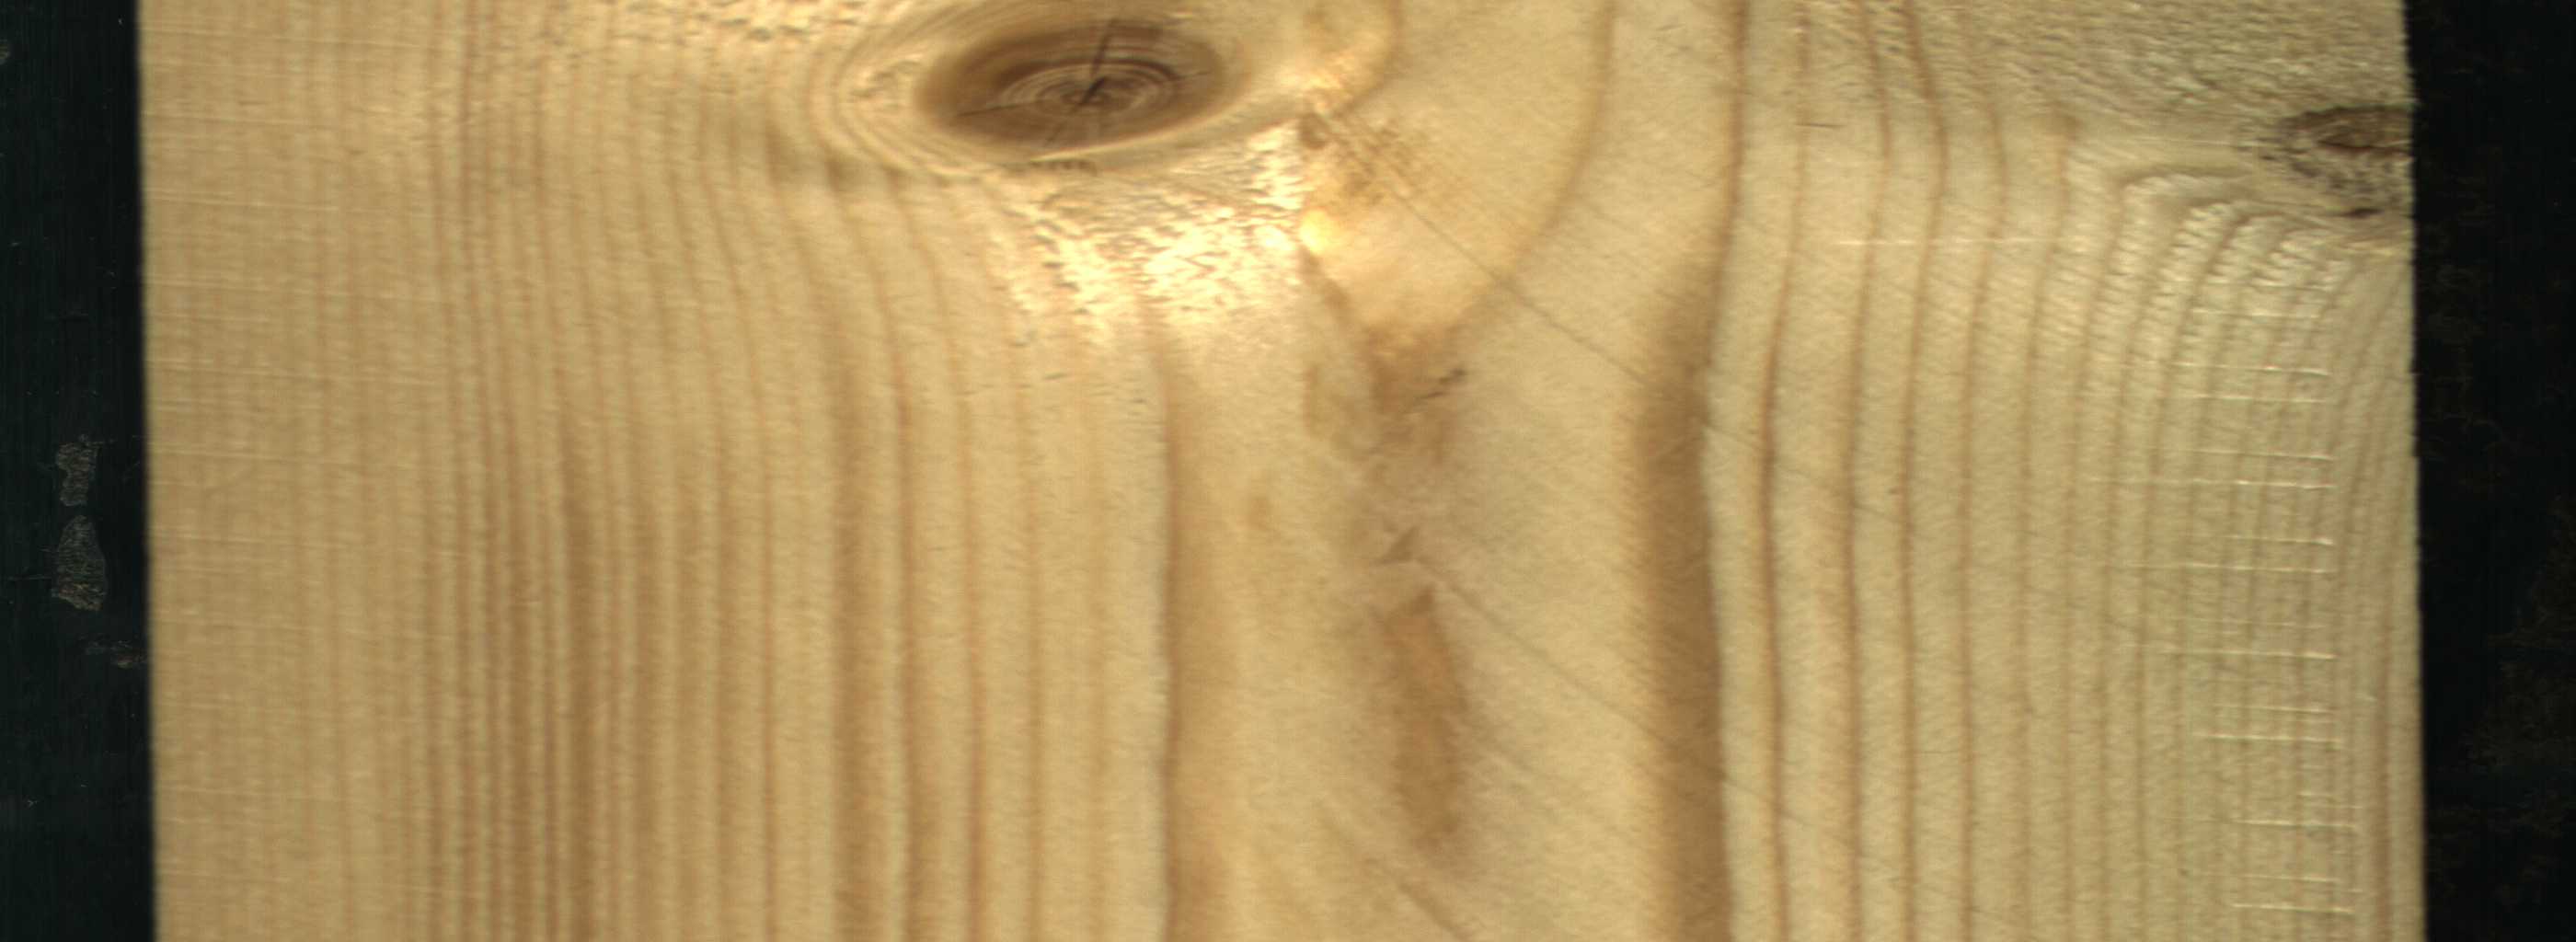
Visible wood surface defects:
knot_with_crack
Live_Knot